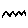
Label: zigzag